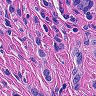
Metastatic tissue present: yes